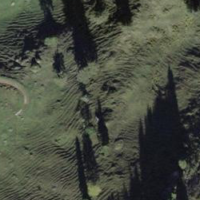
EUNIS habitat code: 23
Species observed at this site:
Sorbus aucuparia